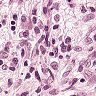
Metastatic tissue present: yes